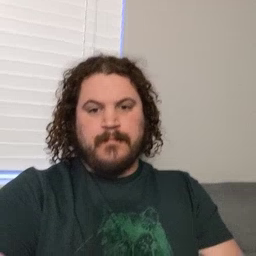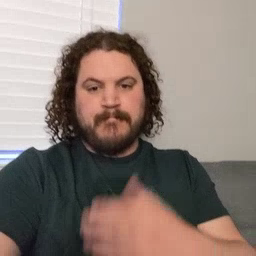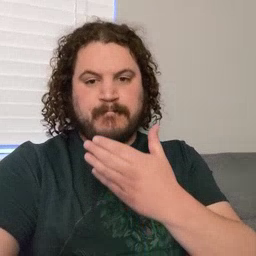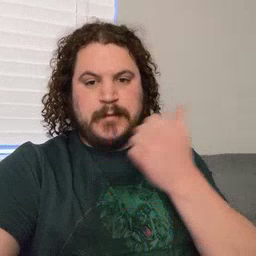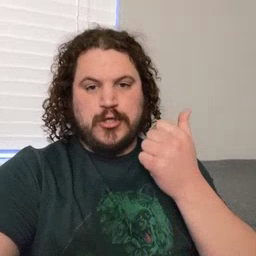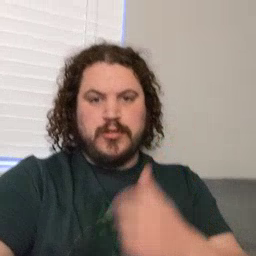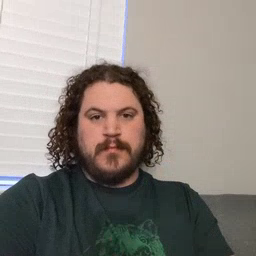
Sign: better